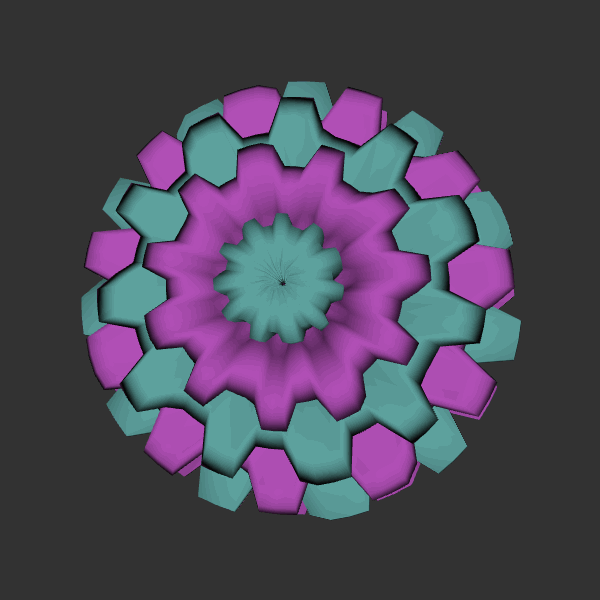
Background: dark